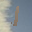
Label: 1